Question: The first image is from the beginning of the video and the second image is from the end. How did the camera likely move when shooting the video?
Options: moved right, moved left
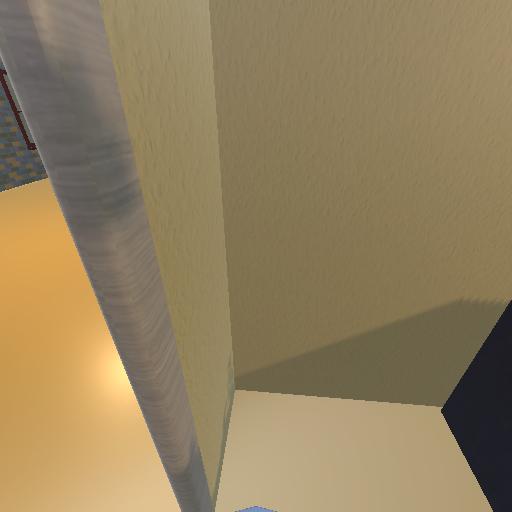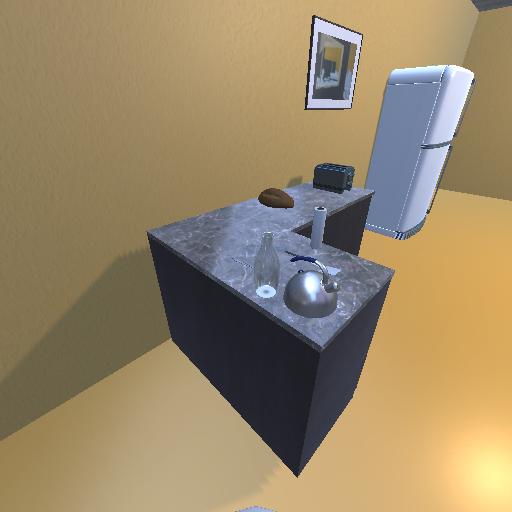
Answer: moved right